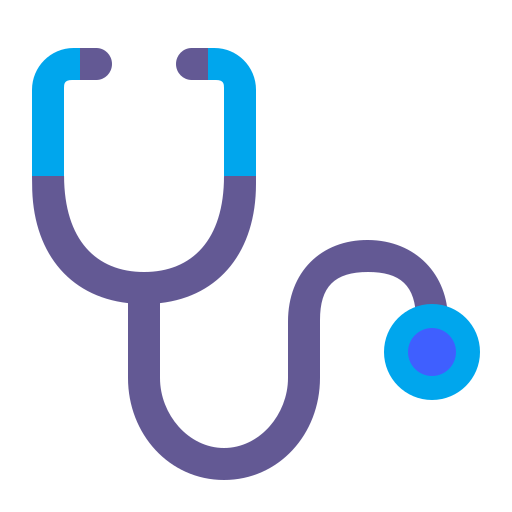
stethoscope flat